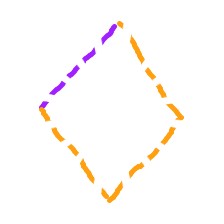
Shape: rhombus